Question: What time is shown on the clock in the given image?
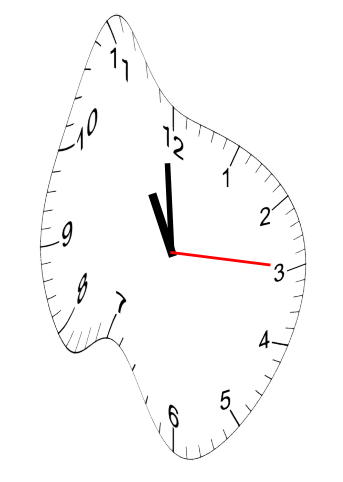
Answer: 10:59:15